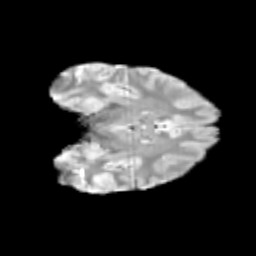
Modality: T2w
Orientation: coronal
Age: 13
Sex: male
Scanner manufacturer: siemens
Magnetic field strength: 3 T
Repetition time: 3.8 s
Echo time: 0.07 s